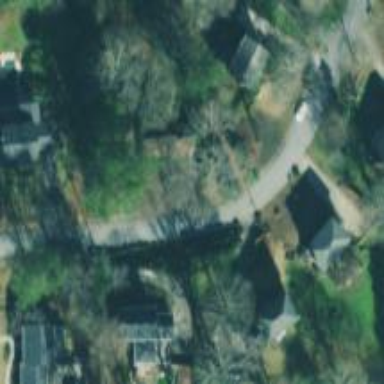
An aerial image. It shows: Simple house.